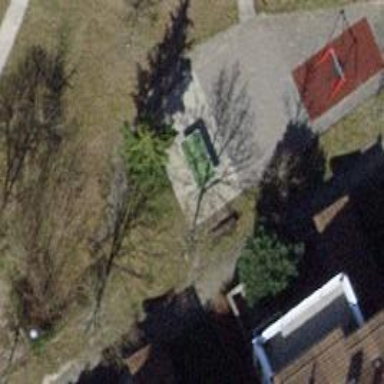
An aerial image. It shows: Playground area for leisure activities on the land.